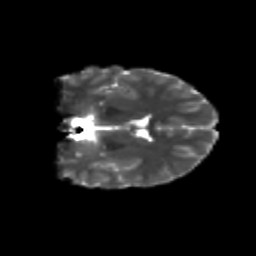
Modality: T2w
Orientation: coronal
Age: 10
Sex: female
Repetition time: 9.512 s
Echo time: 0.089 s